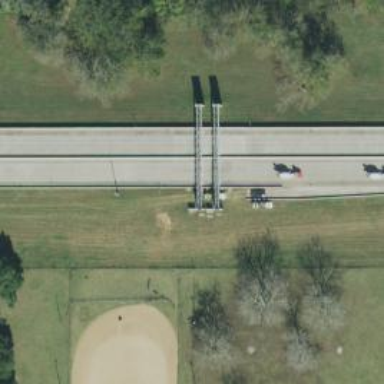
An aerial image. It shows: Toll gantry on the road.